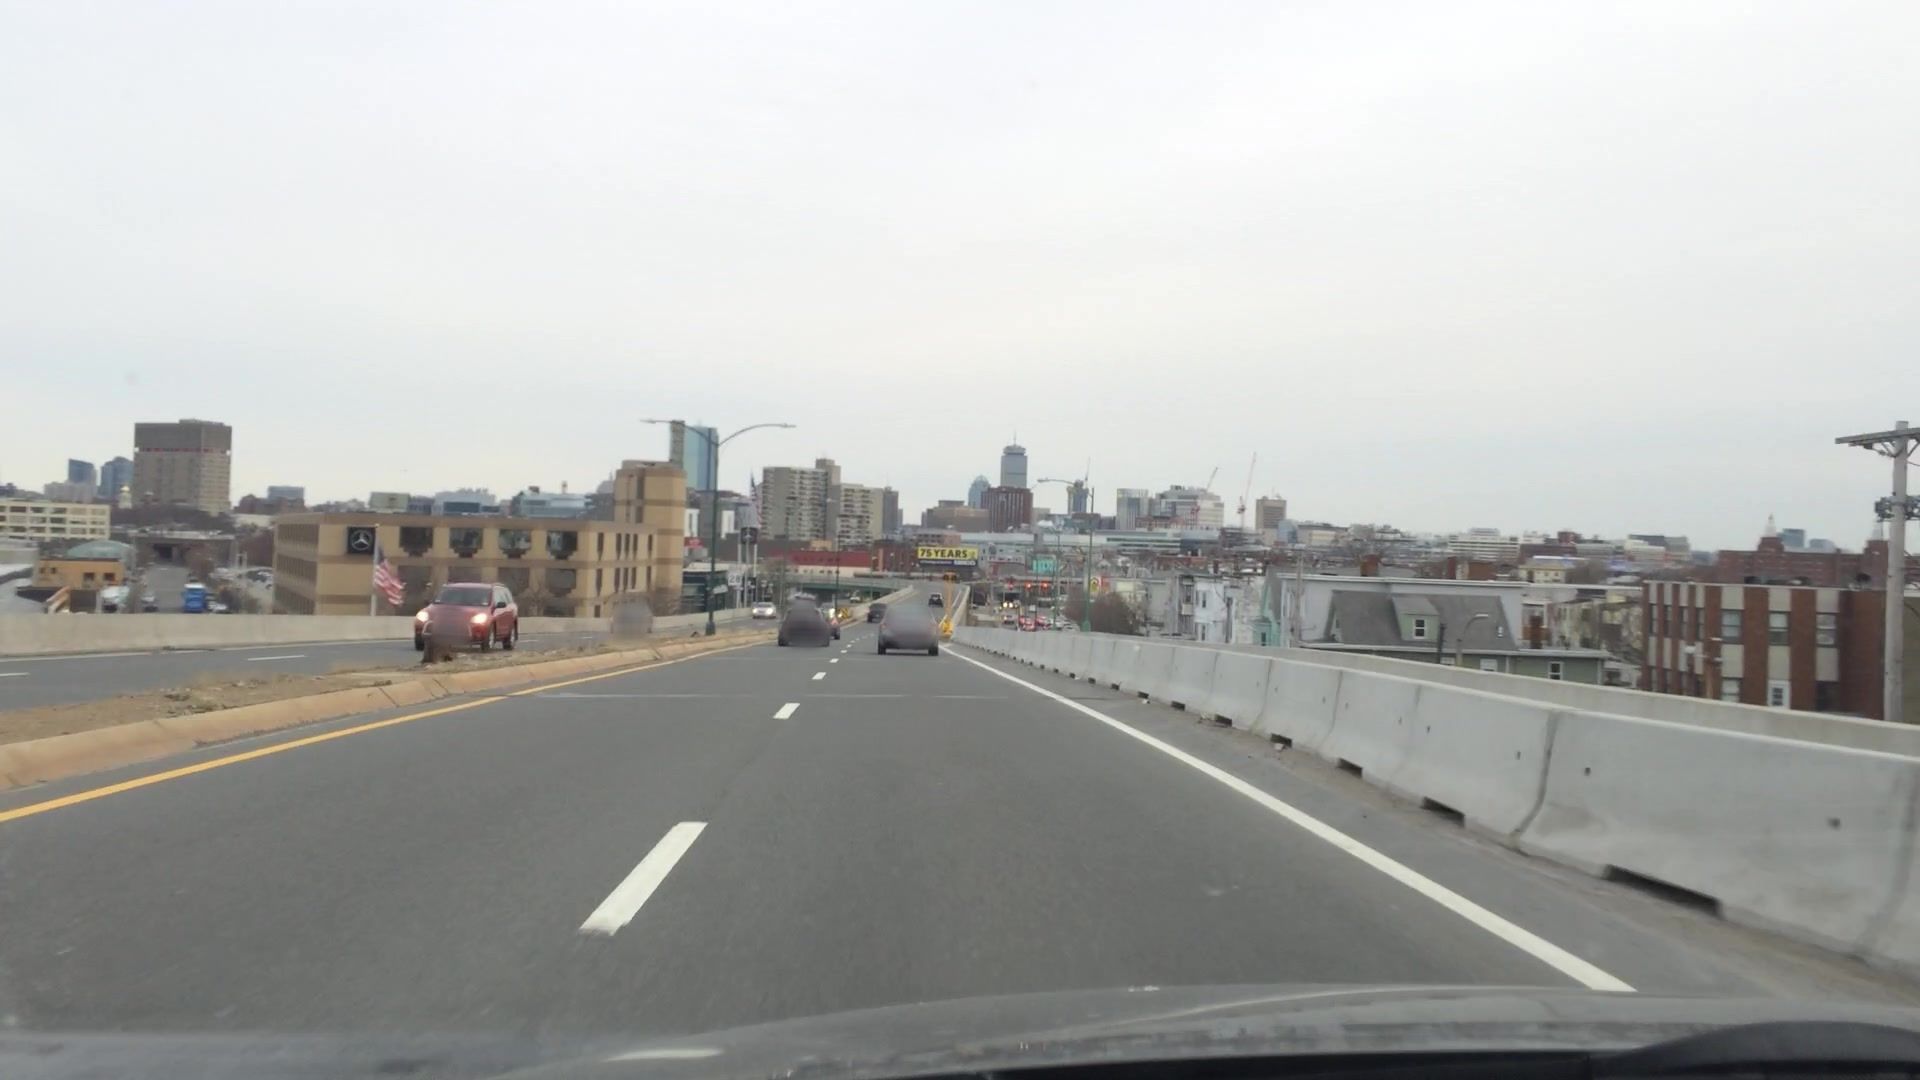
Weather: cloudy
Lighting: day
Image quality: good
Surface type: driving surface
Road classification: service
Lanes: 1
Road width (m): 15.2
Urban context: urban centre
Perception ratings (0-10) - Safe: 2.65, Lively: 2.99, Beautiful: 2.71, Boring: 3.01, Depressing: 5.91, Wealthy: 4.84